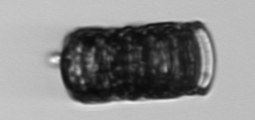
Label: Paralia_sulcata